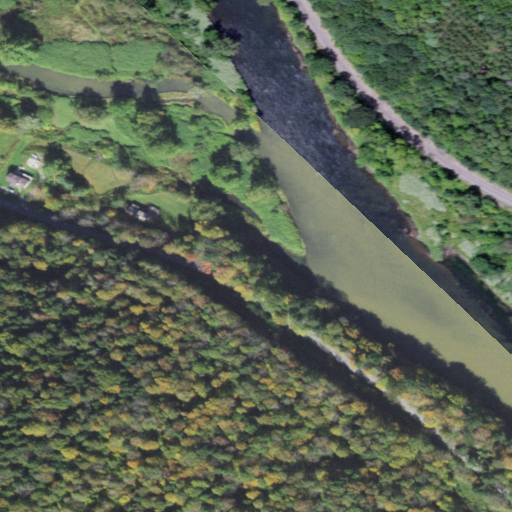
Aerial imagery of cliff(s) in Pennsylvania named Overlook Cliff containing deciduous forest, open water, mixed forest, open development, woody wetlands, high intensity development, herbaceous wetlands, and low intensity development